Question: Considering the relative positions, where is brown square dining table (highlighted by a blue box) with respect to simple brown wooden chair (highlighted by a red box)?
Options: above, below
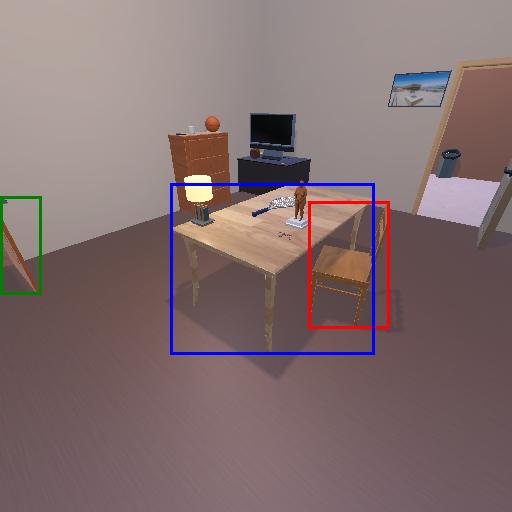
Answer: above